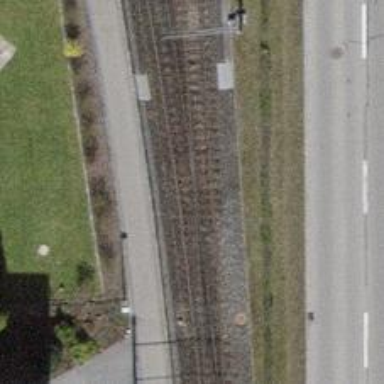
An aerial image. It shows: Railway switch.